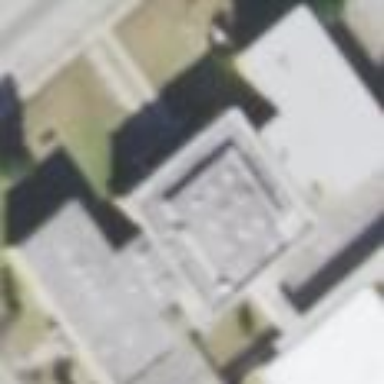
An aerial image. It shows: Courthouse building.